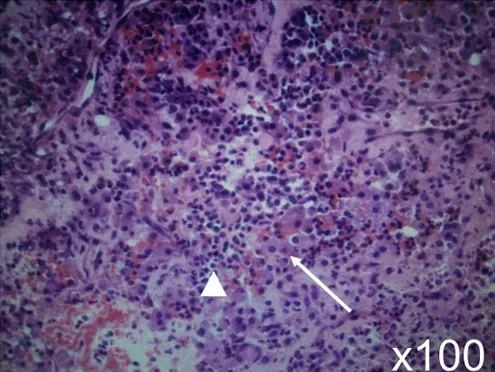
Histopathologic analysis led to a diagnosis of pituitary neuroendocrine tumor. The findings showed tumor cells with eosinophilic cytoplasm (white arrow) invaded by lymphocytes (white arrowhead) and red blood cells suggesting pituitary apoplexy. Hematoxylin and eosin staining; original magnification x100.
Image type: pathology (h&e)